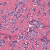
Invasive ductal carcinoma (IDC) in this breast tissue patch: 0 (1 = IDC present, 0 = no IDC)